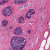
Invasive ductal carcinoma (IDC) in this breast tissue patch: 0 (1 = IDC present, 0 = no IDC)